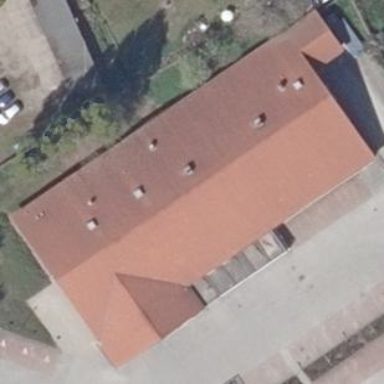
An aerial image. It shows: Commercial building.